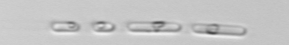
Label: Skeletonema